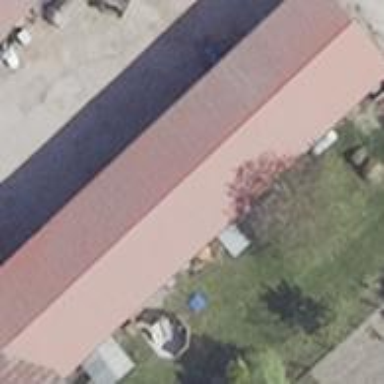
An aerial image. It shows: Shed building.